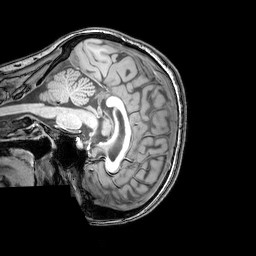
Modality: T1w
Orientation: sagittal
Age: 25
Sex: female
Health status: healthy
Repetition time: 0.081 s
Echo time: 0.037 s